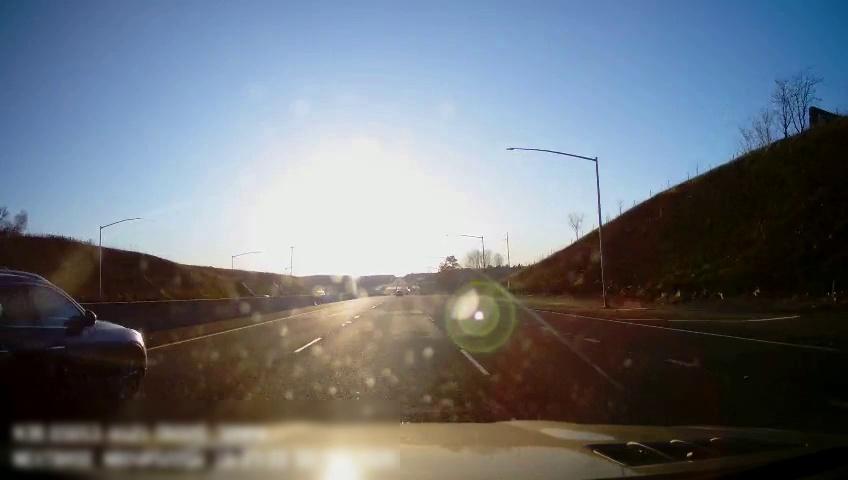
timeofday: Day
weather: Sunny
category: Drivable Space
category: Vehicles | Car
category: Lanes | Alternate Lane
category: Lanes | Alternate Lane
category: Lanes | Current Lane
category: Lanes | Current Lane
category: Lanes | Alternate Lane